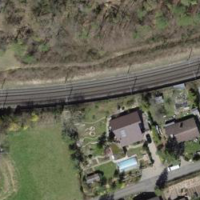
EUNIS habitat code: 55
Species observed at this site:
Anguis fragilis
Lacerta agilis